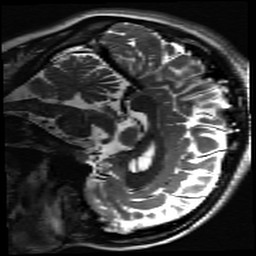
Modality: inplaneT2
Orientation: sagittal